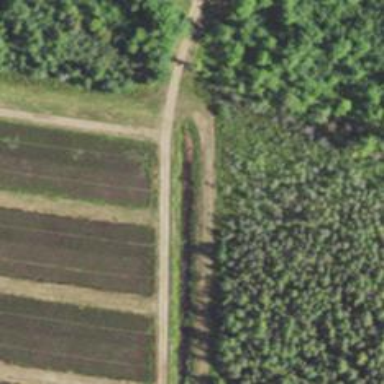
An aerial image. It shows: Track road running alongside dyke embankment.